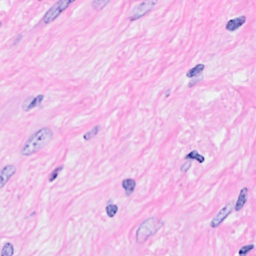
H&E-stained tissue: Breast